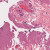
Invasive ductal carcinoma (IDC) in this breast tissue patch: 0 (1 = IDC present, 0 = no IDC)